Interaction volume radius: 5 \u00c5
Interaction volume height: 10 \u00c5
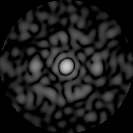
Disorder parameter: 0.7384